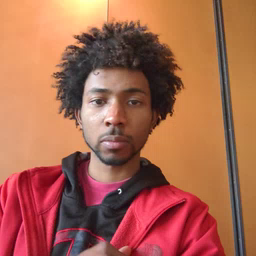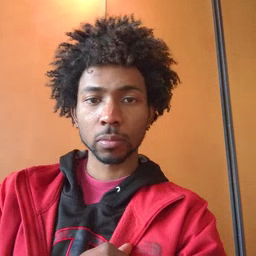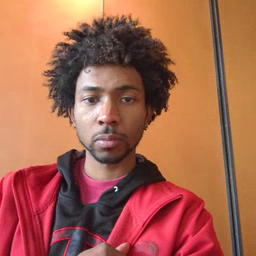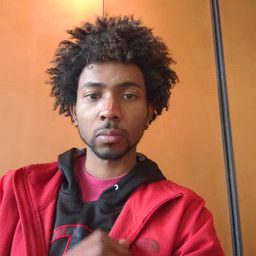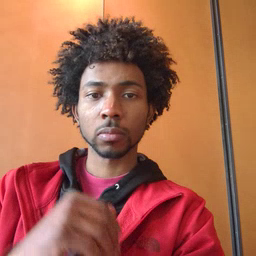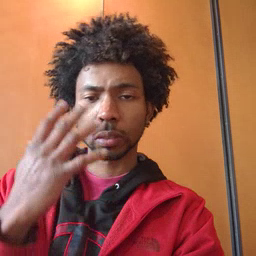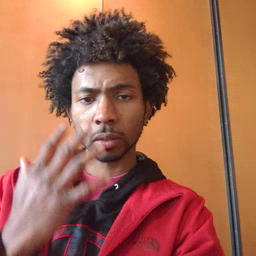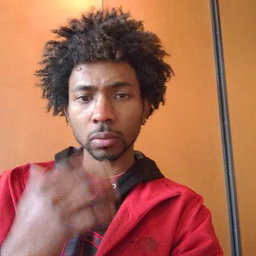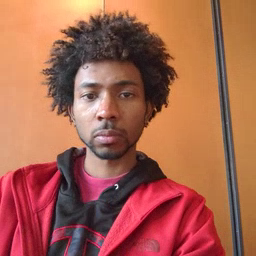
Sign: sad